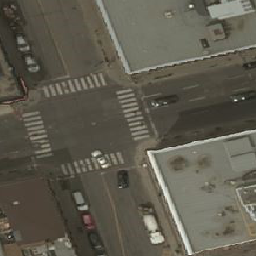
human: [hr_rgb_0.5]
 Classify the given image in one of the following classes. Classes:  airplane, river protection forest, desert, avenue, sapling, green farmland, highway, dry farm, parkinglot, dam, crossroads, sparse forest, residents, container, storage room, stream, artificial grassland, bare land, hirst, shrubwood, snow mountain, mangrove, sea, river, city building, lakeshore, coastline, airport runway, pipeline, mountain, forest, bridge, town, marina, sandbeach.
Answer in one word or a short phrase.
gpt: crossroads